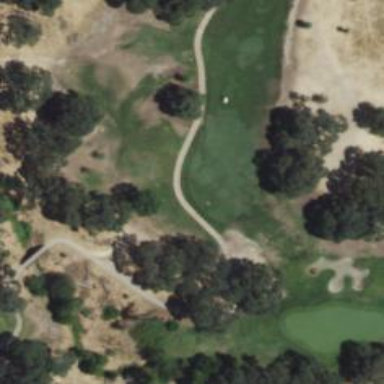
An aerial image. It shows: View of golf hole.